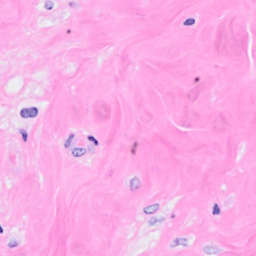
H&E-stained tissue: Breast